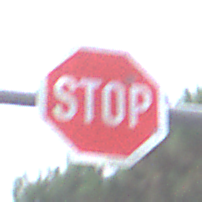
Verkehrszeichen: Stop
Umgebung: Outdoor, Urban
Tageszeit: MorningAfternoon
Wetter: Overcast
Licht: Natural
Jahreszeit: NotSpecified
Kontrast: LowContrast